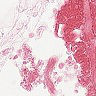
Metastatic tissue present: no